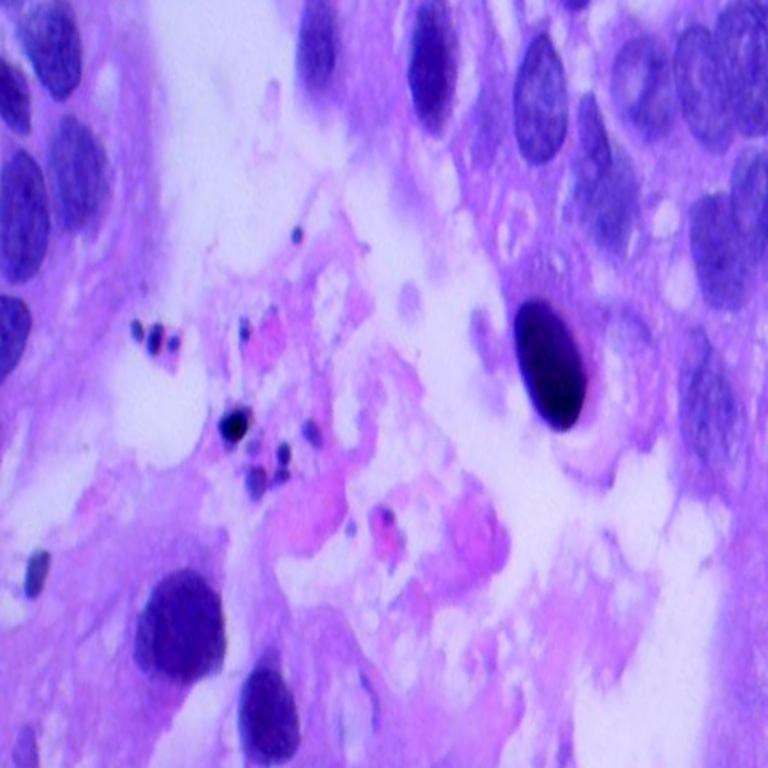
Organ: lung
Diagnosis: adenocarcinomas